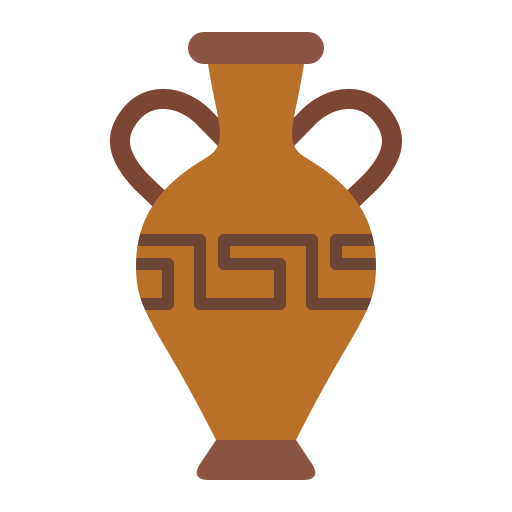
amphora flat